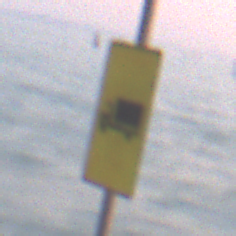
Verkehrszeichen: KFZZulaessigeGesamtmasse3Komma5TOhnePfeilsymbol
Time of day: SunriseSunset
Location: Outdoor (Urban)
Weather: Clear
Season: NotSpecified
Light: Natural